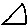
Label: triangle